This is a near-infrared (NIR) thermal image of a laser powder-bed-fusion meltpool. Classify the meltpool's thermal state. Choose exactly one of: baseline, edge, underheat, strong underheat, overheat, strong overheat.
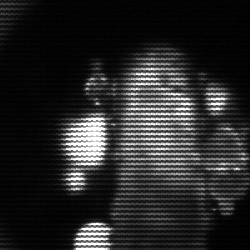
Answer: strong underheat